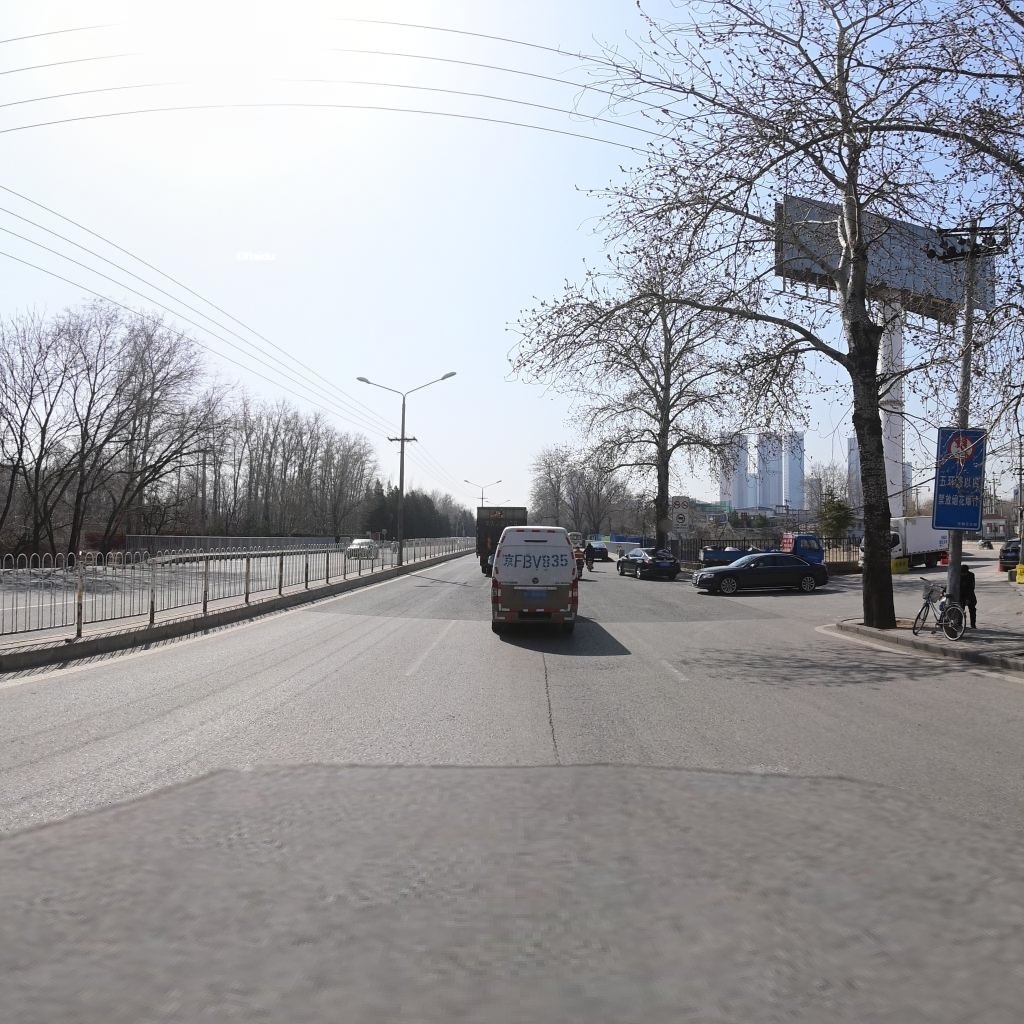
Region: Chaoyang
Road damage annotations: longitudinal crack